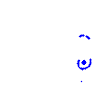
Particle: pion